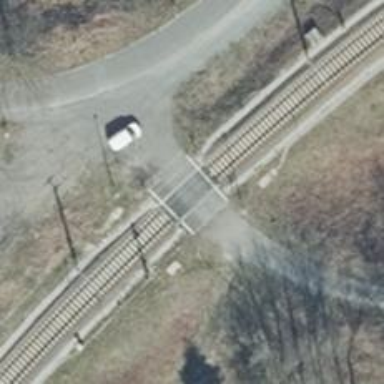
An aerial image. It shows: Railway level crossing.